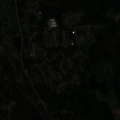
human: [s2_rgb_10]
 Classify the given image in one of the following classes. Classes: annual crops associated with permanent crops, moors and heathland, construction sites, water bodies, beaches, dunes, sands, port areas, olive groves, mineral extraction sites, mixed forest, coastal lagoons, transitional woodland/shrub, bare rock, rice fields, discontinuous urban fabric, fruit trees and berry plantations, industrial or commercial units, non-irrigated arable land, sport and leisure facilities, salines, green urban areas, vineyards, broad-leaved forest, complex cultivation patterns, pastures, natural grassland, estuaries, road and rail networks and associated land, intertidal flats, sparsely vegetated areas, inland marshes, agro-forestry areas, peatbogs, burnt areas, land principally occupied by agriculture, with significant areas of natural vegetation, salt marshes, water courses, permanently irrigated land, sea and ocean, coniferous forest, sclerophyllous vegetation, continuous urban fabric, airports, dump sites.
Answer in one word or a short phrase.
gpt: discontinuous urban fabric, industrial or commercial units, broad-leaved forest, coniferous forest, mixed forest, sea and ocean